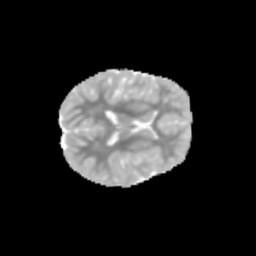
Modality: MD
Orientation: axial
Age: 9
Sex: female
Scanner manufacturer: siemens
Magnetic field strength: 3 T
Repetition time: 3.8 s
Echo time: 0.07 s